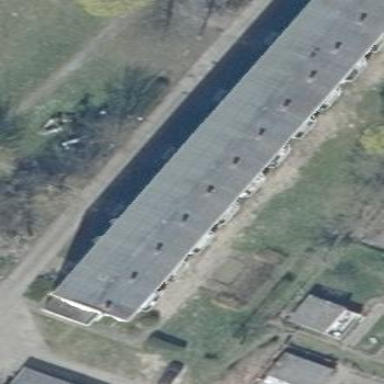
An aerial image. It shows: Flat-roofed apartment building.